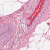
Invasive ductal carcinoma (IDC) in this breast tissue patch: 0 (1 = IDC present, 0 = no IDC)